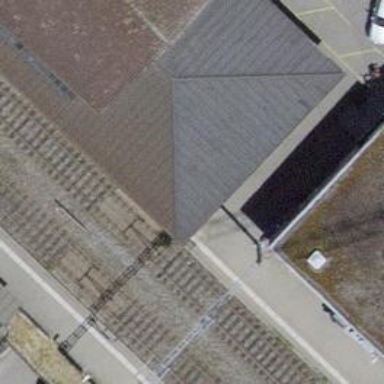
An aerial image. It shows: Railway halt station for public transport.